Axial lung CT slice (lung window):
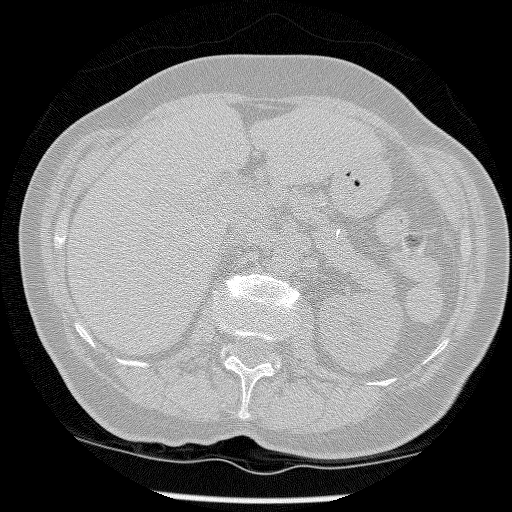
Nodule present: no